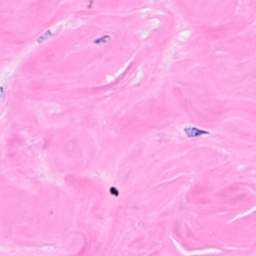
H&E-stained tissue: Breast